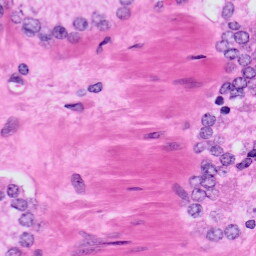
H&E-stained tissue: Prostate